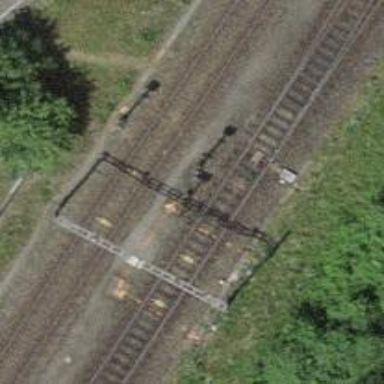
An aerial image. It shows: Railway signal.